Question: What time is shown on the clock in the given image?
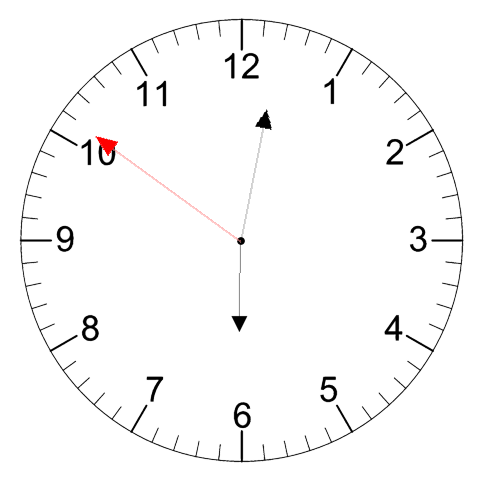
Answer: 06:01:51